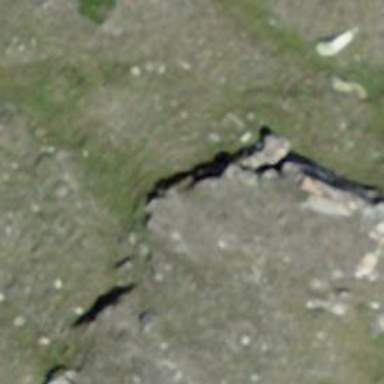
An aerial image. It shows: Natural cliff.